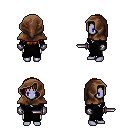
a pixel art fantasy rpg character, female body template, dark elf, purple skin, gray robe, white pants, dark blonde unkempt hairstyle, cloth hood, metal gloves, dagger, four views (front, back, left, right), 2x2 character sprite sheet, small pixel art, hard edges, no anti-aliasing